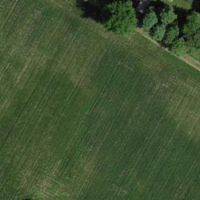
EUNIS habitat code: 52
Species observed at this site:
Emberiza leucocephalos